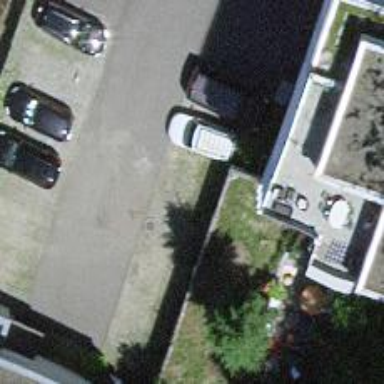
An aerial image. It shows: Group of garages.